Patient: sex M, age 66
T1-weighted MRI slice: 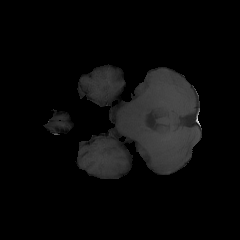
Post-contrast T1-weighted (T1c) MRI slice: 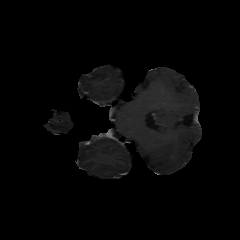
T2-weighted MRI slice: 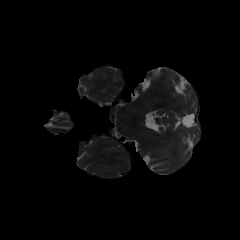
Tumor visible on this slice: no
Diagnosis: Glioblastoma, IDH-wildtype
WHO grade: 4